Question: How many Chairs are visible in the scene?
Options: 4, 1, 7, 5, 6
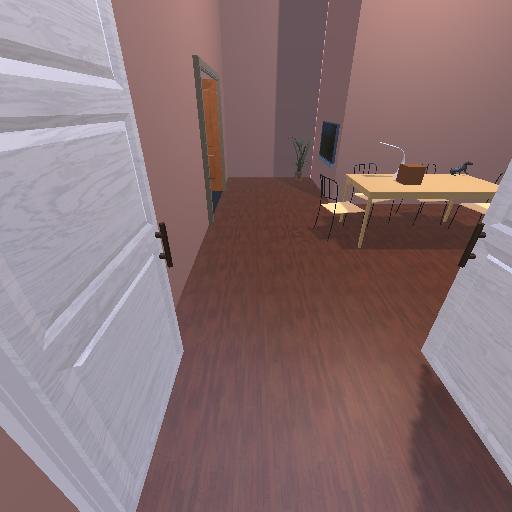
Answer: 4